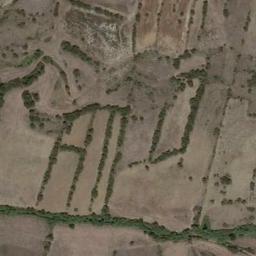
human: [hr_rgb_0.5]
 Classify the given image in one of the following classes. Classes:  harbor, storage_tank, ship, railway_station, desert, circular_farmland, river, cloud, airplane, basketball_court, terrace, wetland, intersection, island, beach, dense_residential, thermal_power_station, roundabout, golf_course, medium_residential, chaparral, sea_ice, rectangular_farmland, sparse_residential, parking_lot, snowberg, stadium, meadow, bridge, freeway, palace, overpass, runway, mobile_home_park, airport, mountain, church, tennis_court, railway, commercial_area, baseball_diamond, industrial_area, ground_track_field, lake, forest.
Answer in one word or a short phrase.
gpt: terrace